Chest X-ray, PA view. Patient: 36 years old, sex M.
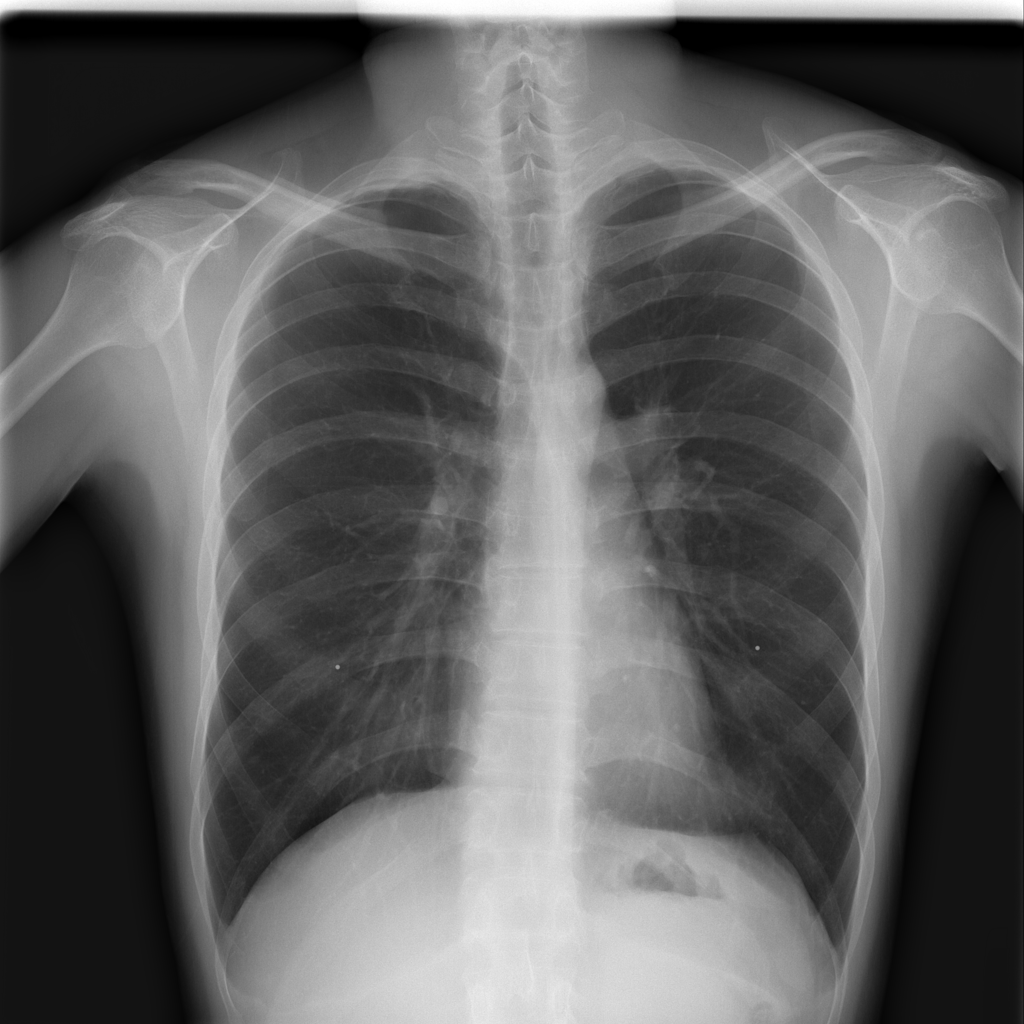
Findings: No Finding